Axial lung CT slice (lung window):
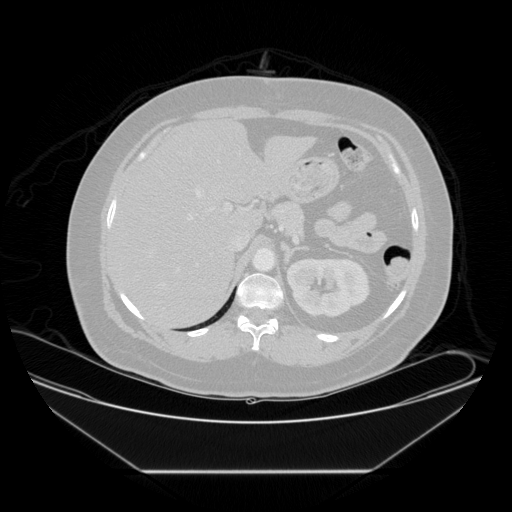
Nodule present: no